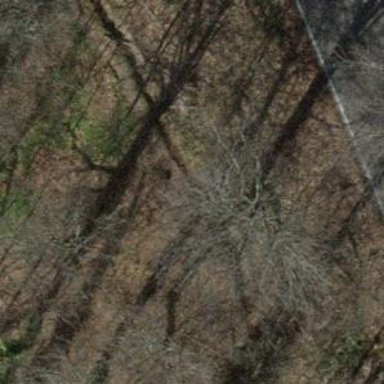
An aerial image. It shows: Compacted path.